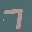
Label: 7